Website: lowes
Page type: store-pickup
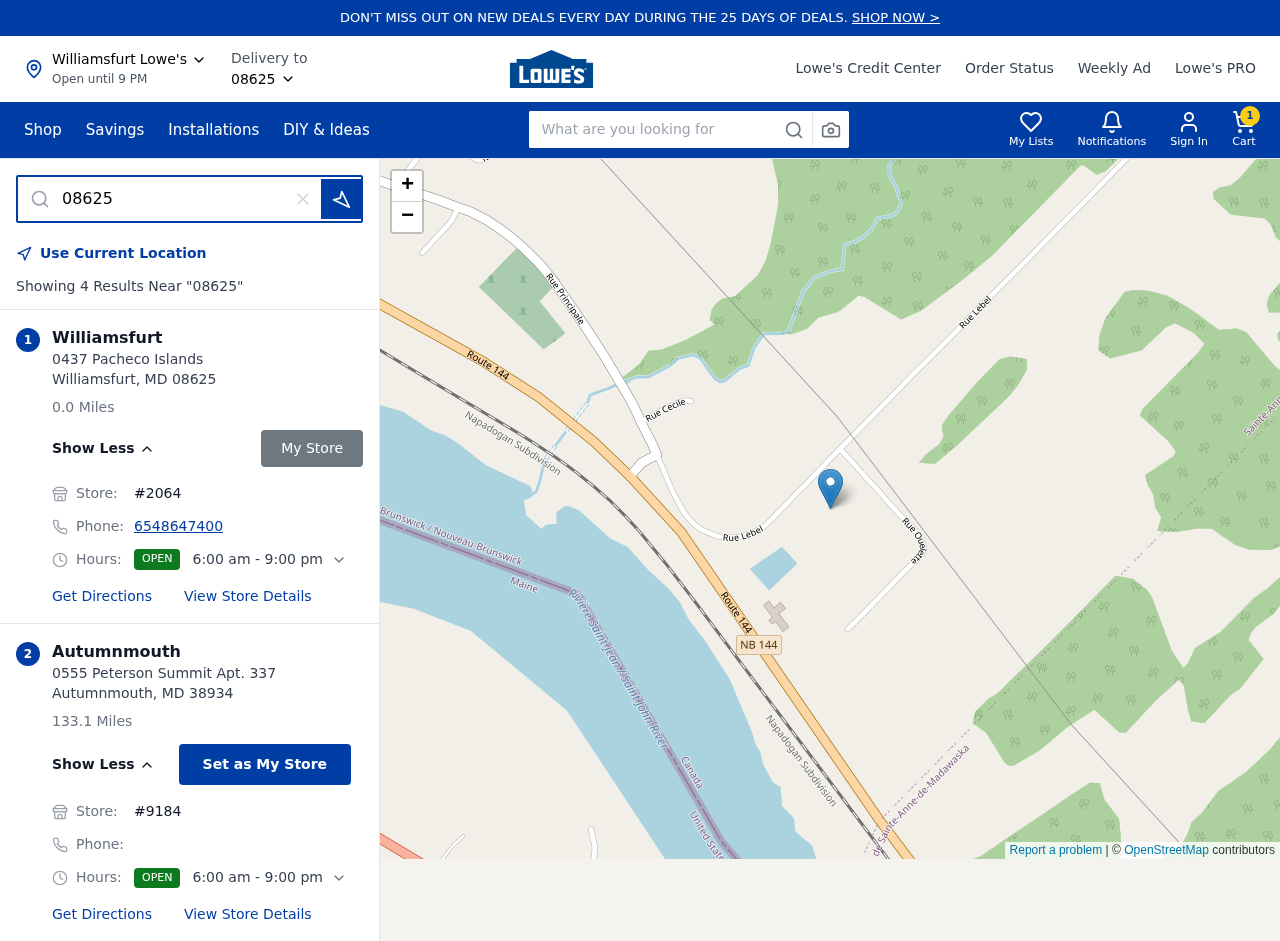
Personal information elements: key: PII_CITY
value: Williamsfurt
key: PII_CITY2
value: Autumnmouth
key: PII_LOCATION1_STREET
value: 0437 Pacheco Islands
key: PII_LOCATION2_POSTCODE
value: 38934
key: PII_LOCATION2_STREET
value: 0555 Peterson Summit Apt. 337
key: PII_PHONE
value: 6548647400
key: PII_POSTCODE
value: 08625
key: PII_STATE_ABBR
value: MD
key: PII_POSTCODE3
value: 08625
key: PII_POSTCODE_FULL
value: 08625
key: PII_POSTCODE_NUMERIC
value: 8625
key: PII_STATE_ABBR2
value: MD
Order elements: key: ORDER_NUM_ITEMS
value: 1
Search elements: key: HEADER_SEARCH
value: What are you looking for
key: SEARCH_STORE_LOCATION
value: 08625